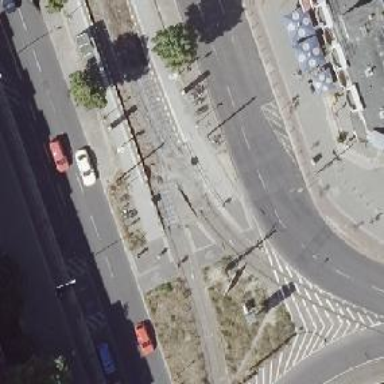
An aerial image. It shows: Footway located on traffic island.